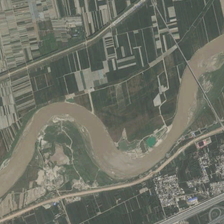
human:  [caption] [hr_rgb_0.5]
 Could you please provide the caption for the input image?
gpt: many pieces of farmlands are in two sides of a curved yellow river .

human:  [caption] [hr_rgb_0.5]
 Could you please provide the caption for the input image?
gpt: many pieces of farmlands are in two sides of a curved yellow river .

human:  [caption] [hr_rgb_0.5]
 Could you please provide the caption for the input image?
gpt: many pieces of farmlands are in two sides of a curved yellow river .

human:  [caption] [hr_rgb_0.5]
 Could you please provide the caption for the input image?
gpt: many pieces of farmlands are in two sides of a curved yellow river .

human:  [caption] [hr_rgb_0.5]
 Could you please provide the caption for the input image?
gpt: many pieces of farmlands are in two sides of a curved yellow river .